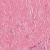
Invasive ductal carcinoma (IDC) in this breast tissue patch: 0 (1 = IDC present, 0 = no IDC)